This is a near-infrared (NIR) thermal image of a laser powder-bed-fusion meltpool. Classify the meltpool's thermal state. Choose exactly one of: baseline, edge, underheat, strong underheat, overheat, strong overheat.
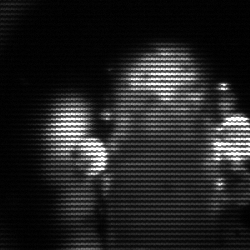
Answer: strong underheat